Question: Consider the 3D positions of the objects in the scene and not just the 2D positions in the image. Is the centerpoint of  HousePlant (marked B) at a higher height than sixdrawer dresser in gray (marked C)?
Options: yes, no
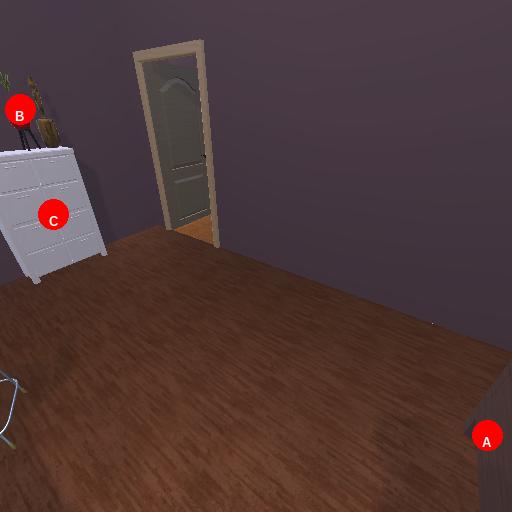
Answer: yes